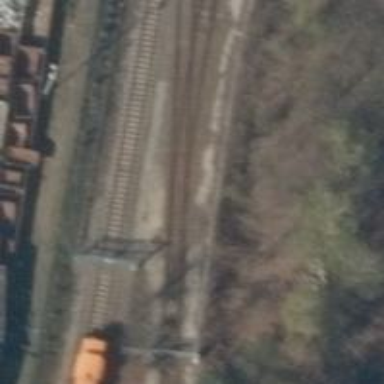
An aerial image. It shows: Railway switch.